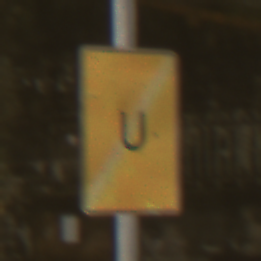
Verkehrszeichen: EndeUmleitung
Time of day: Night
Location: Outdoor (Urban)
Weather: PartlyCloudy
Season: NotSpecified
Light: Artificial